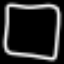
Label: square